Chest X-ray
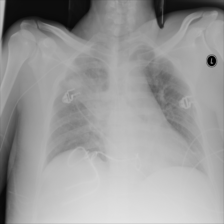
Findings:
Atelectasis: positive
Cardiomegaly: negative
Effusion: negative
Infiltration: negative
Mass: negative
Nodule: negative
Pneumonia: negative
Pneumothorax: negative
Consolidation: positive
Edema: negative
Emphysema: negative
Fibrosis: negative
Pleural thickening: negative
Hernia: negative